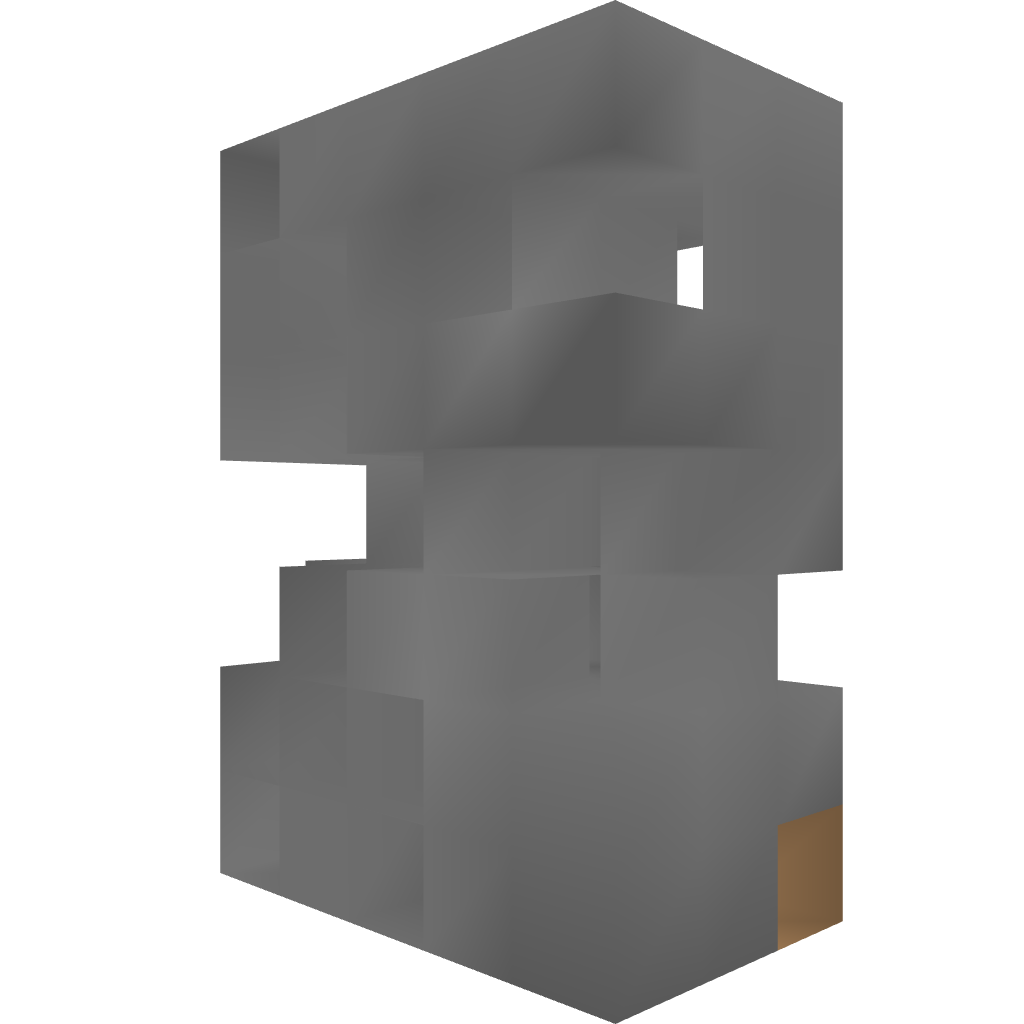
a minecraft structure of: Compact Stone Maker bad low quality